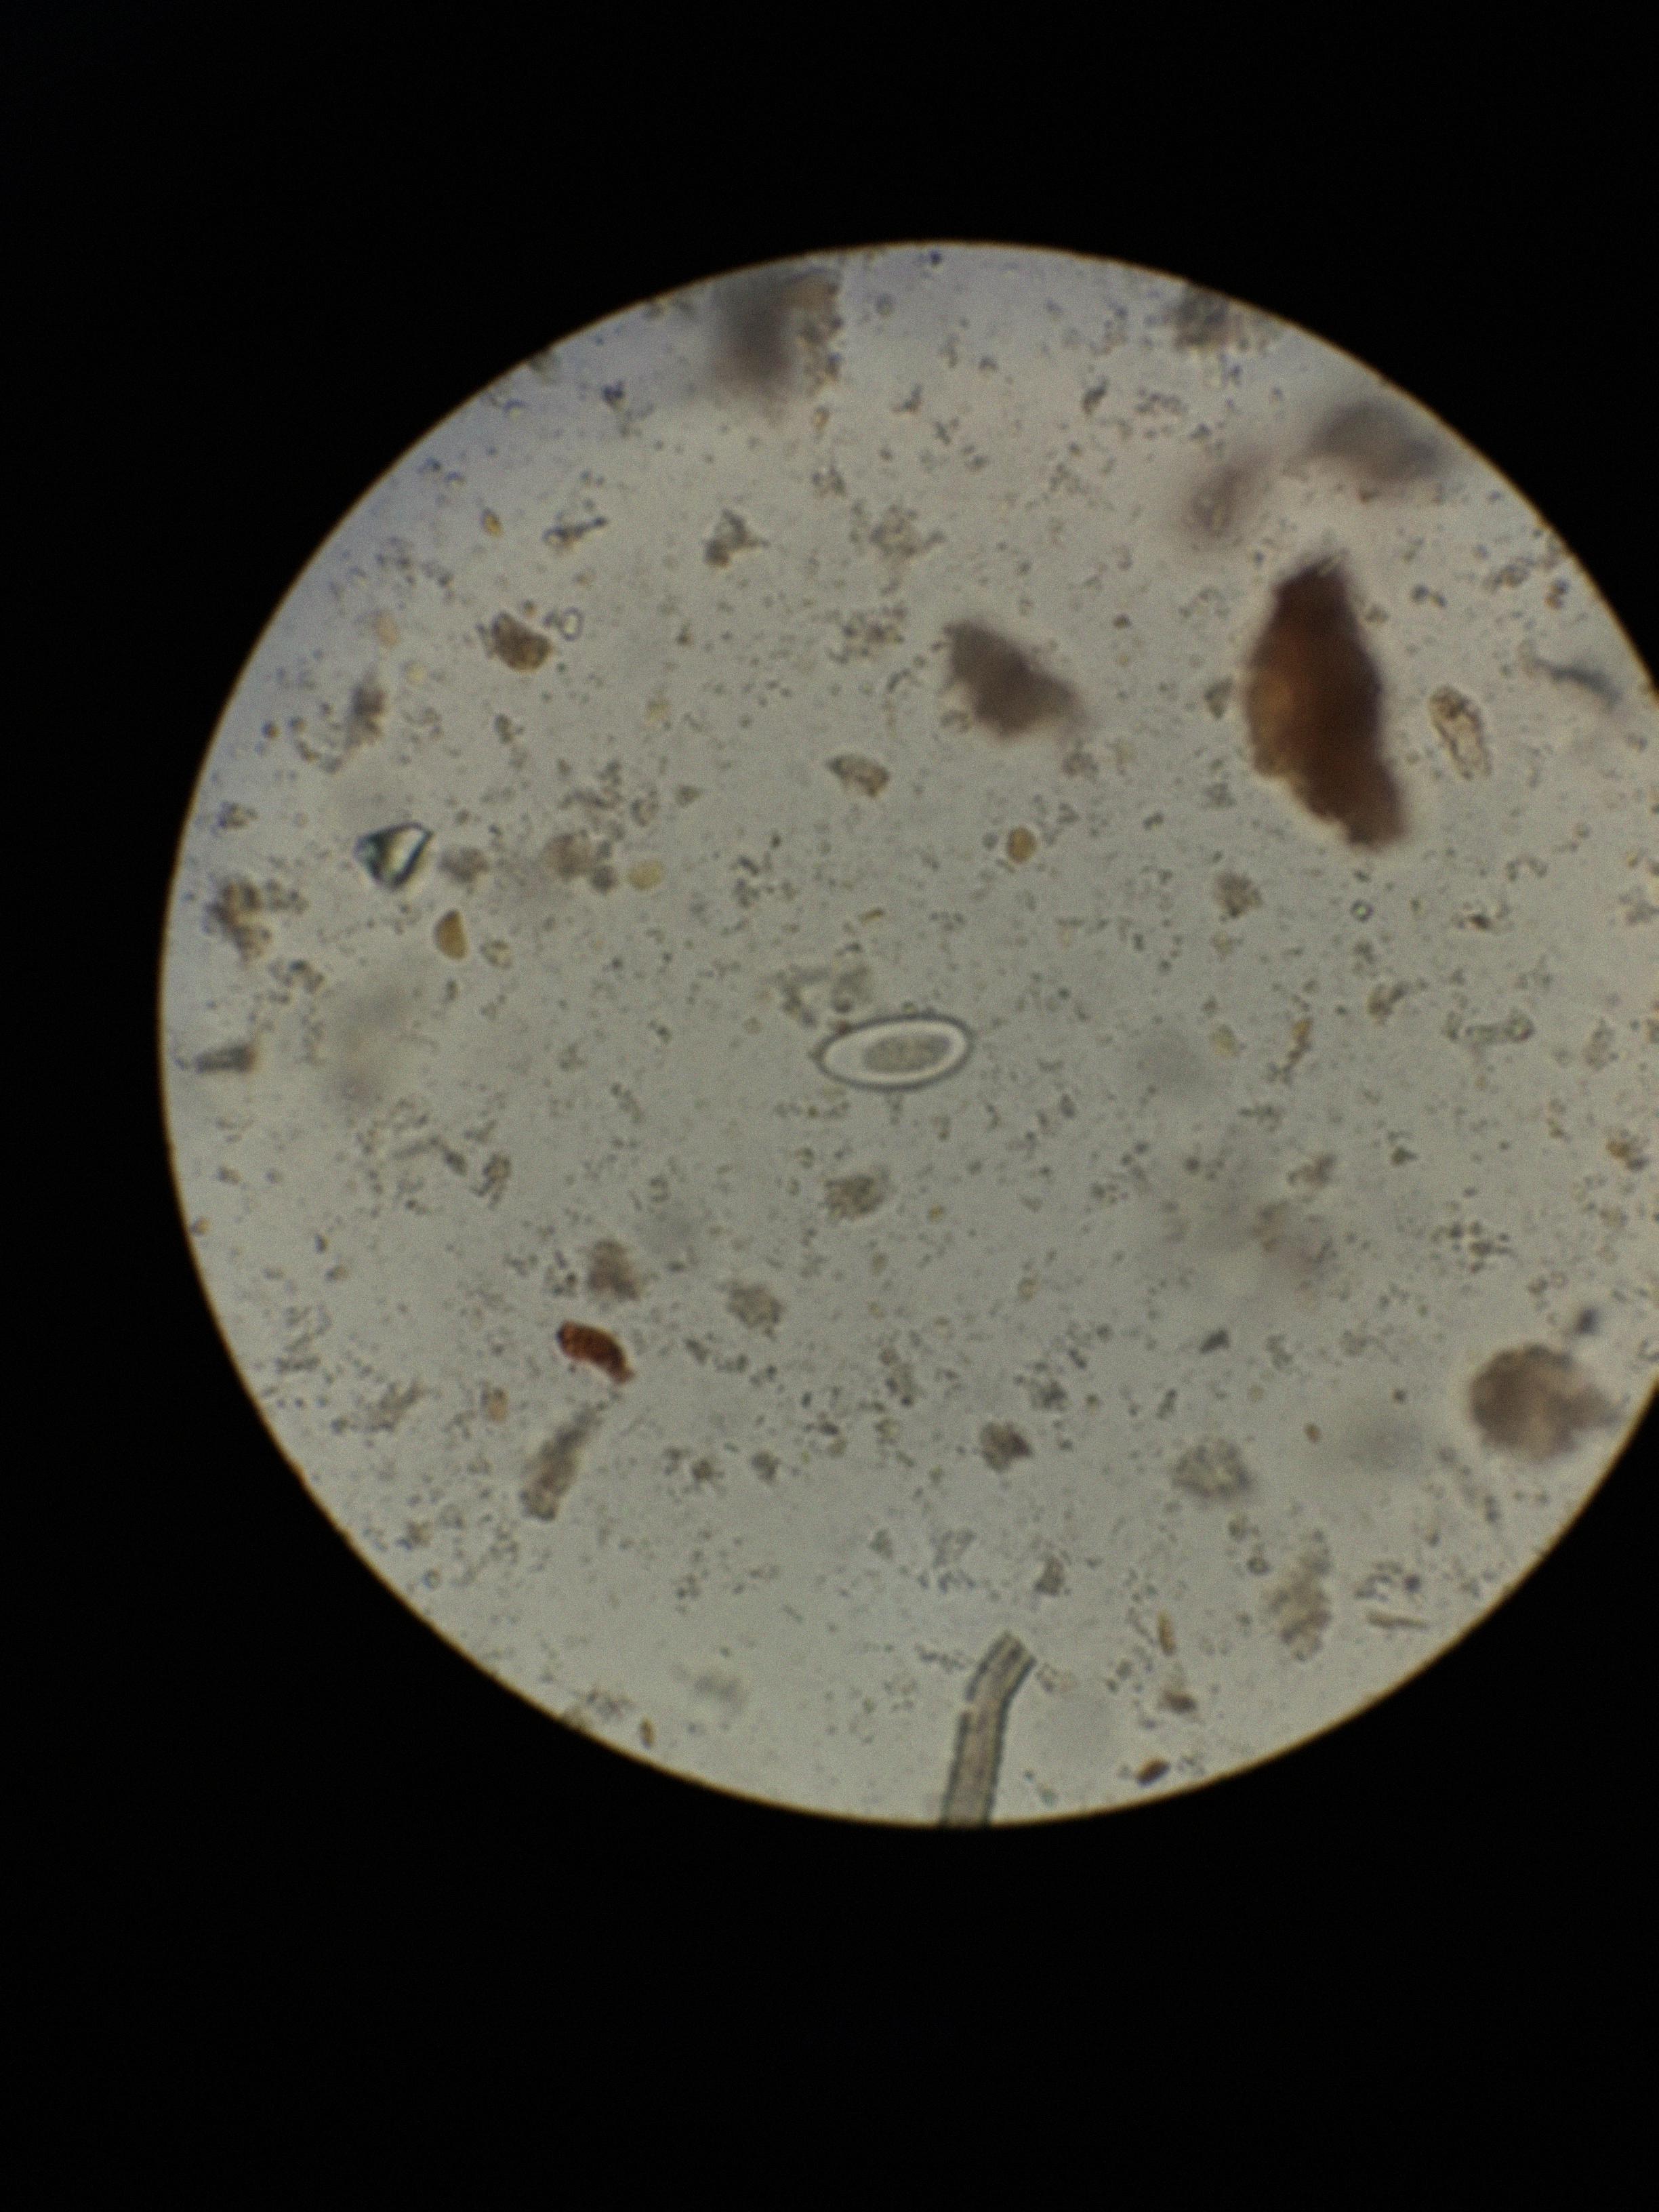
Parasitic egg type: Enterobius vermicularis